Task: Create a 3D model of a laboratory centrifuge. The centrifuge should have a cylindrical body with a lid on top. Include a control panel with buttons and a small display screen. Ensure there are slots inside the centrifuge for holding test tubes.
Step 292:
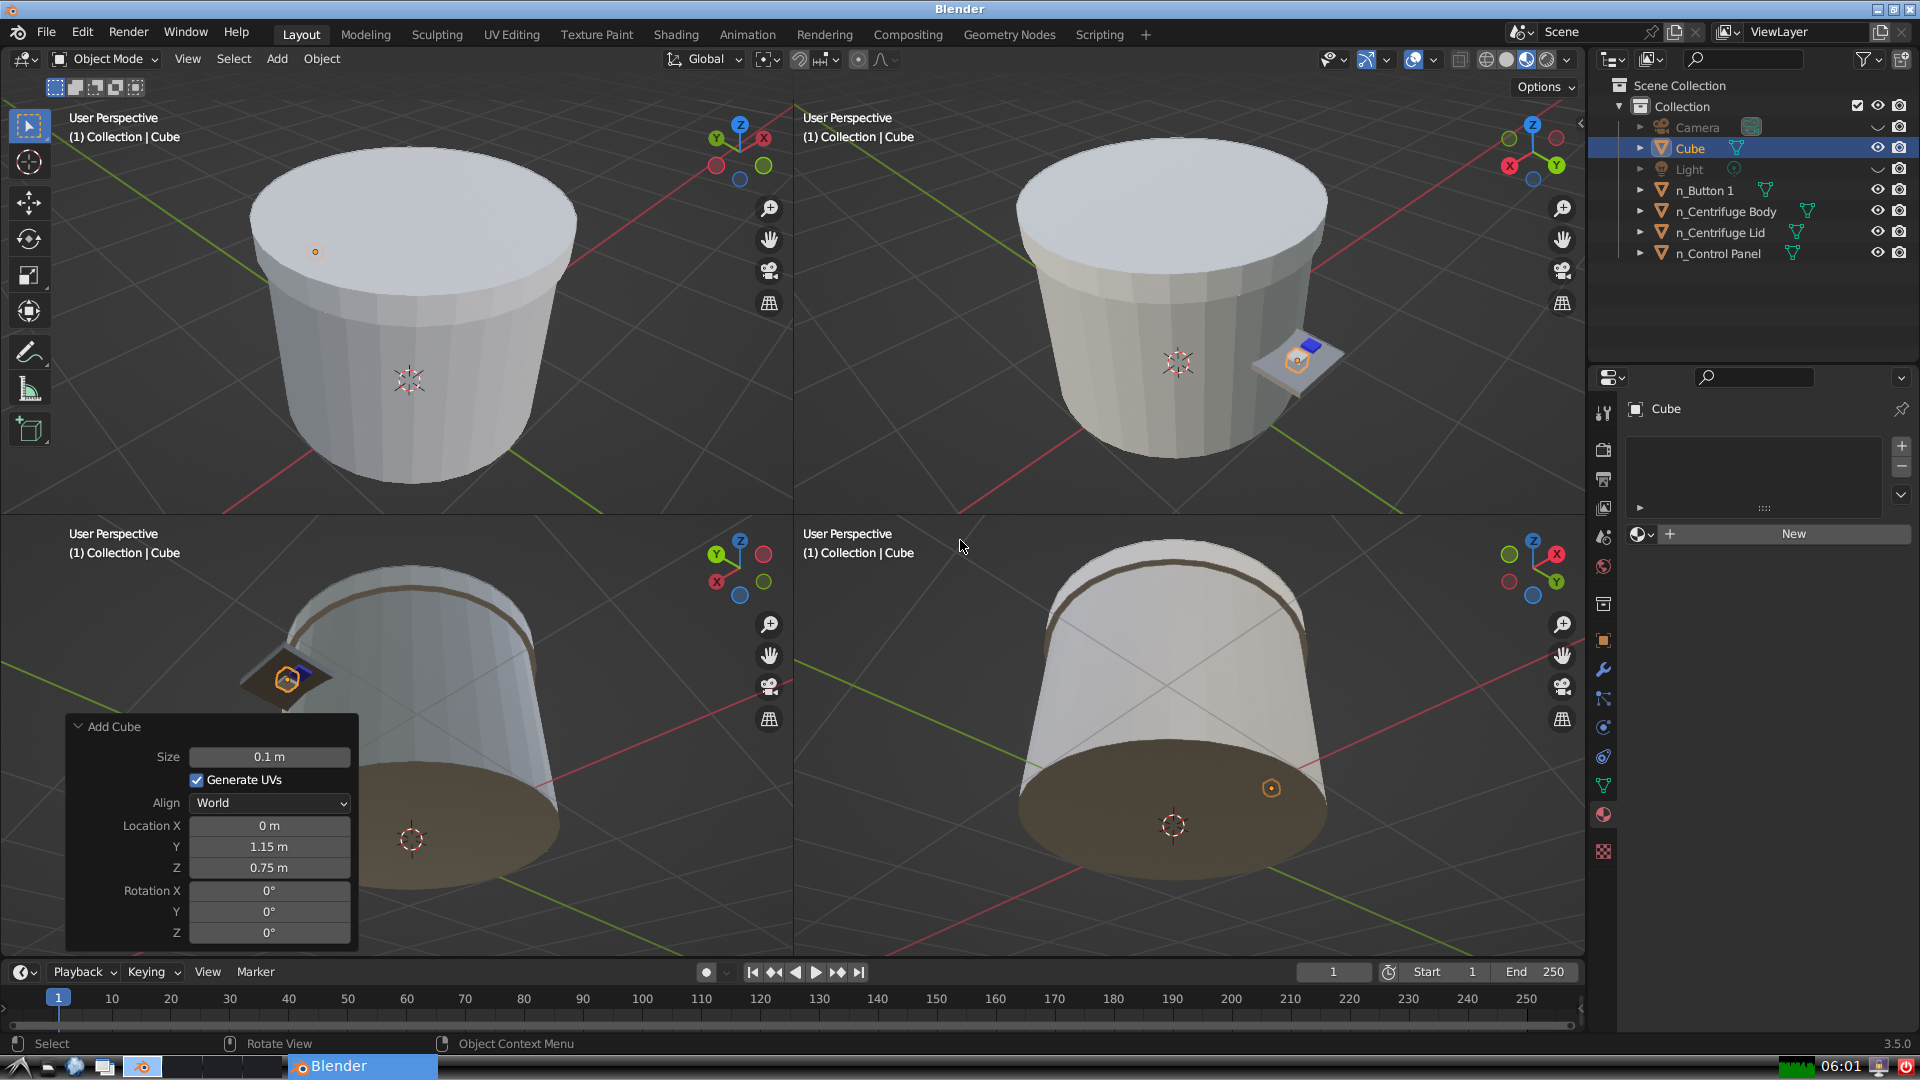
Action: {"mouse_move": [1608, 631]}